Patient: sex M, age 60
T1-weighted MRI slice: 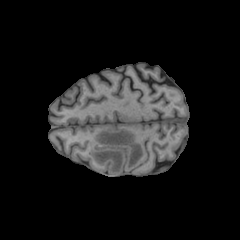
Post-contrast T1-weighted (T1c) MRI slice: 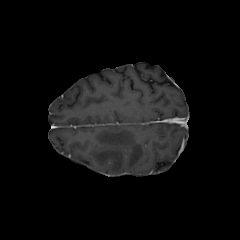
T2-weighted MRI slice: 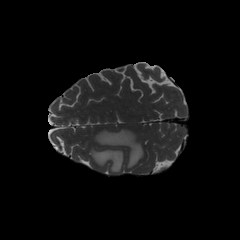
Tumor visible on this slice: yes
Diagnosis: Glioblastoma, IDH-wildtype
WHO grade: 4